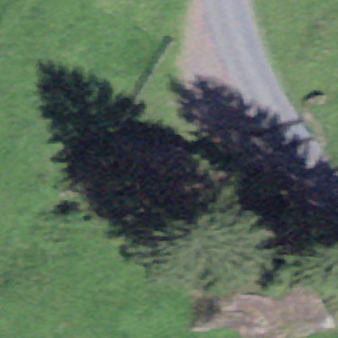
Label: bouldering_area